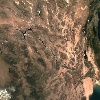
Label: land